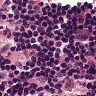
Metastatic tissue present: no